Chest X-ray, PA view. Patient: 62 years old, sex M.
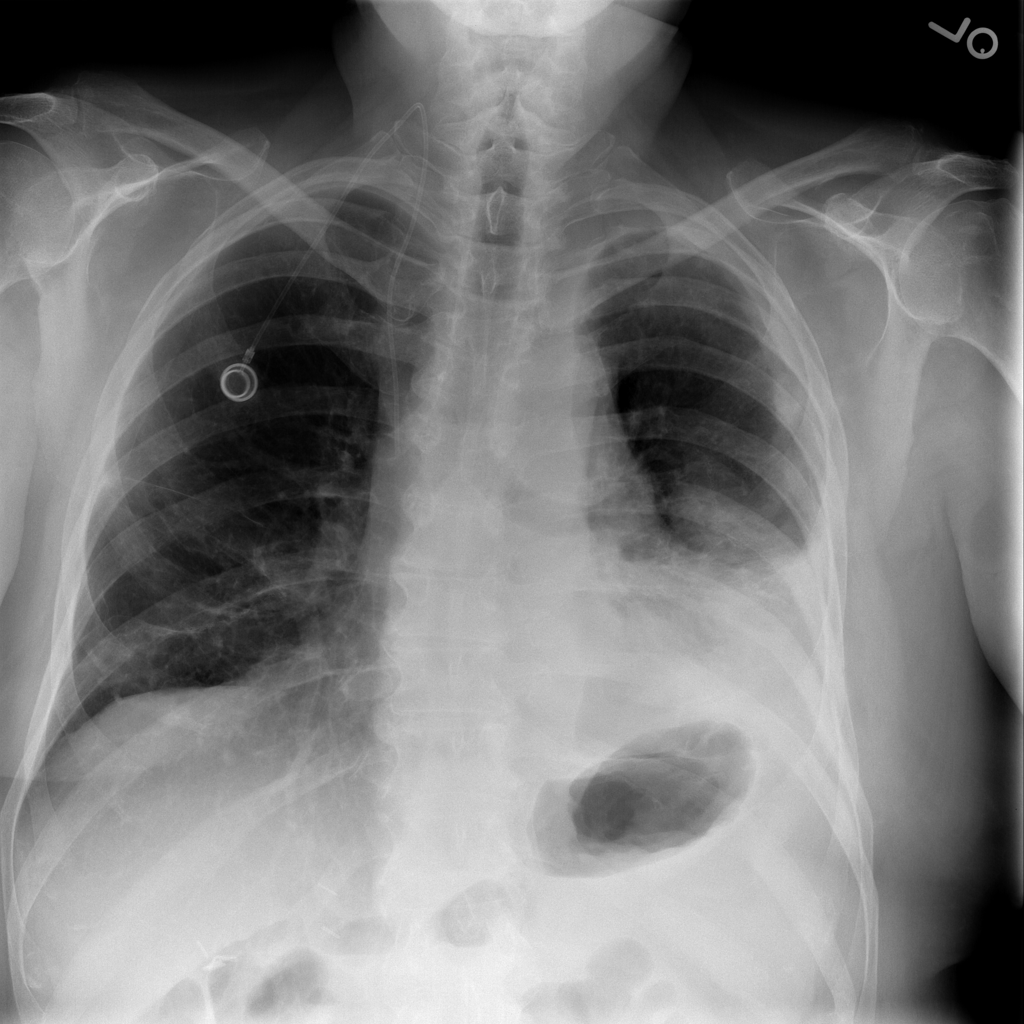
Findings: Atelectasis, Effusion, Infiltration